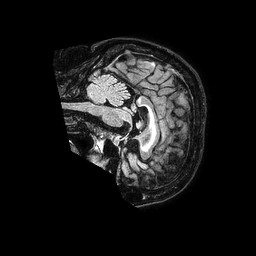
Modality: FLAIR
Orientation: sagittal
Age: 71
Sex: female
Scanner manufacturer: philips
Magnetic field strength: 1.5 T
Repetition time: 4.8 s
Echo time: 0.3 s